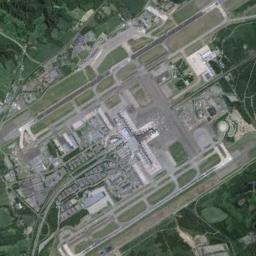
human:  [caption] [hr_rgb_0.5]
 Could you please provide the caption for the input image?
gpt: There is an airport covered with grass and trees .

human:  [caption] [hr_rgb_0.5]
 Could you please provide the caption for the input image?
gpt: An airport with some staggered runways and buildings in the forest .

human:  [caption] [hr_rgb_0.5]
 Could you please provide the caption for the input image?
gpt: The airport is bordered by a large lawn .

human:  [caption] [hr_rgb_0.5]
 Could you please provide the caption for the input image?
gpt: A huge complex airport with many runways and buildings built on a huge lawn .

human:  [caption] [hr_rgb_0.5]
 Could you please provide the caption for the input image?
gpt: The airport is surrounded by grass .